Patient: sex M, age 60
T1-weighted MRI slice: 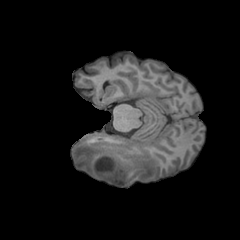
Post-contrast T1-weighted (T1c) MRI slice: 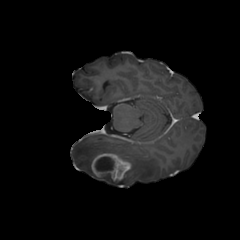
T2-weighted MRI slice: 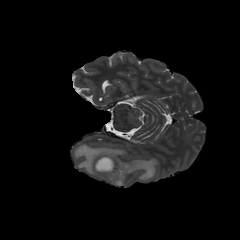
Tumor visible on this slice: yes
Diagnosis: Glioblastoma, IDH-wildtype
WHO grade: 4